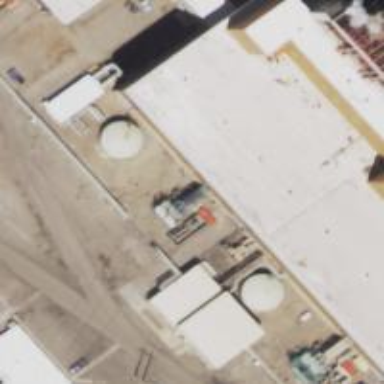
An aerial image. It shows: Generator is pictured.